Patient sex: M
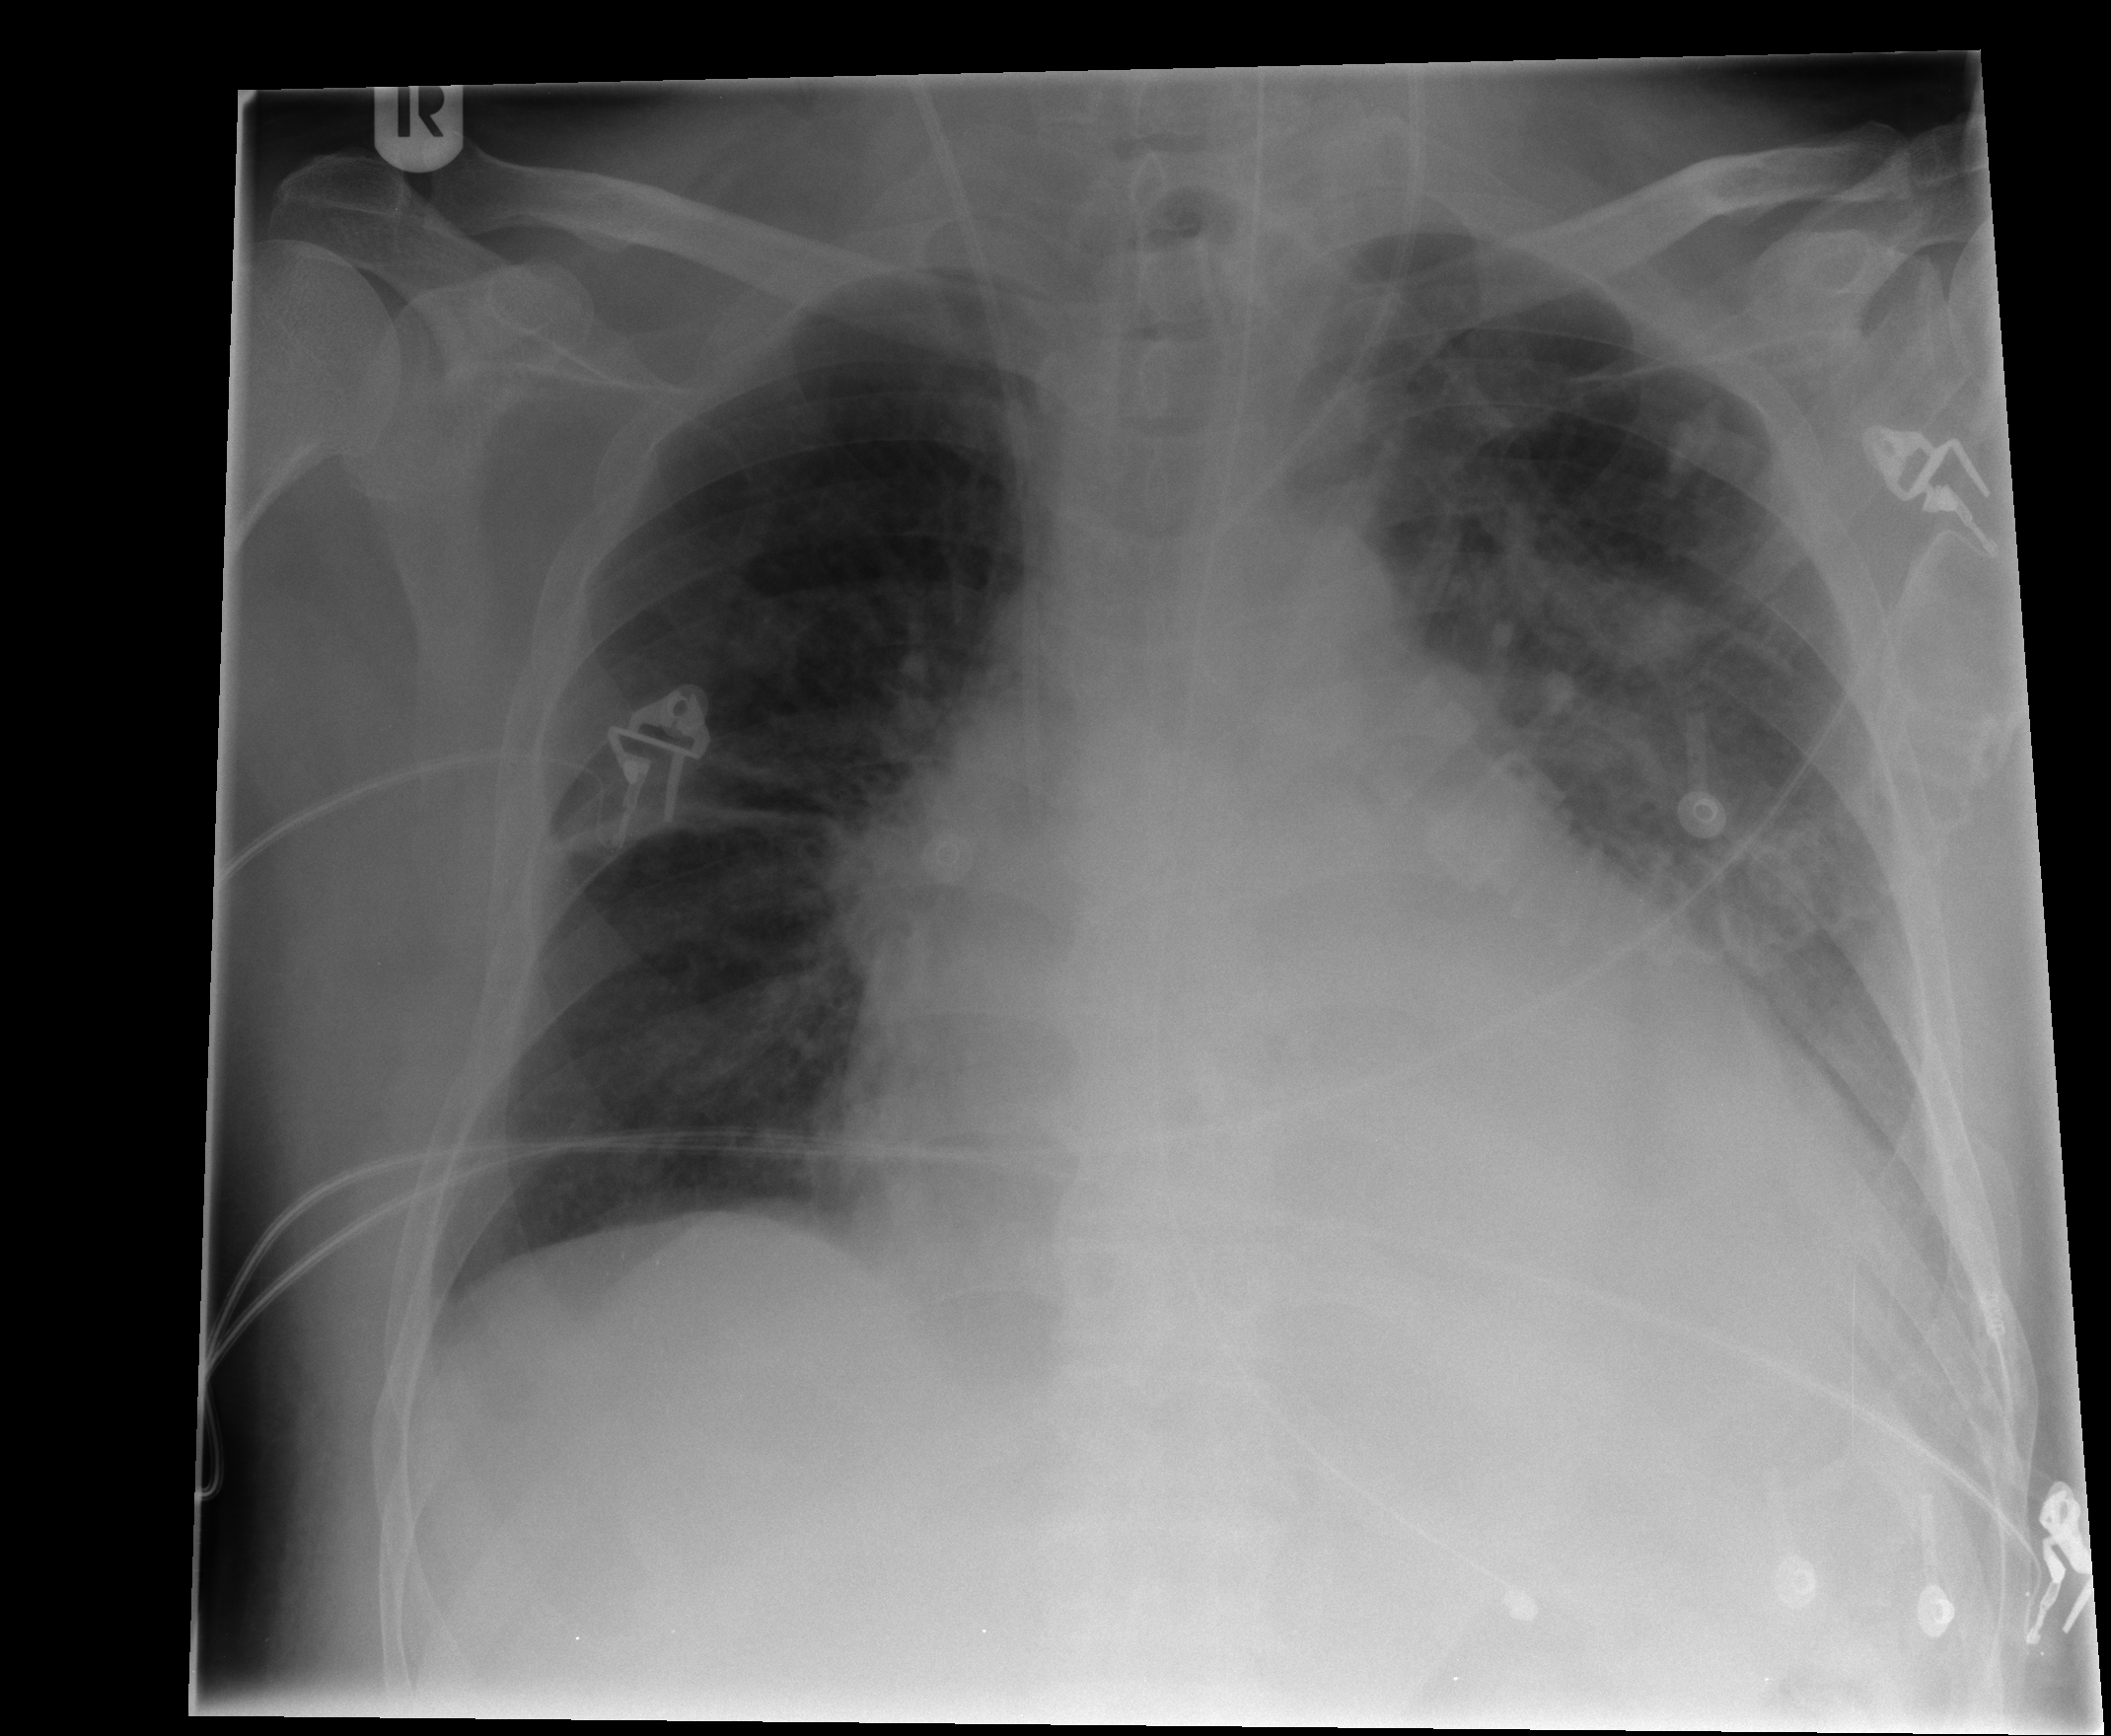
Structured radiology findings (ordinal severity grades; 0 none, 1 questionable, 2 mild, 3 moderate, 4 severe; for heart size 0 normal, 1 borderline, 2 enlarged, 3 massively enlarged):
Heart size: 2
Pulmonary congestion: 3
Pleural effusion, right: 0
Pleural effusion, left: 0
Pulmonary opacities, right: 0
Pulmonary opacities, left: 2
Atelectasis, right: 2
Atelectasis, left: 2